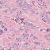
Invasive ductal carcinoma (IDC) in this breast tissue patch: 1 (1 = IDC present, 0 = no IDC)